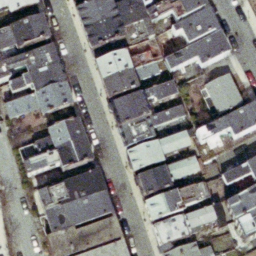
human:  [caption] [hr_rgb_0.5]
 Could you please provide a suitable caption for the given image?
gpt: This is a dense residential area .

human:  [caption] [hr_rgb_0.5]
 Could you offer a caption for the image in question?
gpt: Lots of houses with white and grey roofs pressed together .

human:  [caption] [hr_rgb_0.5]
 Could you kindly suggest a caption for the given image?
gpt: It is a dense residential area with lots of houses pressed together .

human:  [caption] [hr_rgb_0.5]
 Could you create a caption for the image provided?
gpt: There are lots of houses pressed together and a road goes through them .

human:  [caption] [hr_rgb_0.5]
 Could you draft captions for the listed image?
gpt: Lots of houses with grey roofs pressed together and a road goes through them .